Question: How to hide the ActionBar from app and show only the flag "back", or to put transparent, but showing only the back button? I want to remove the white part and put the flag white. Thanks!

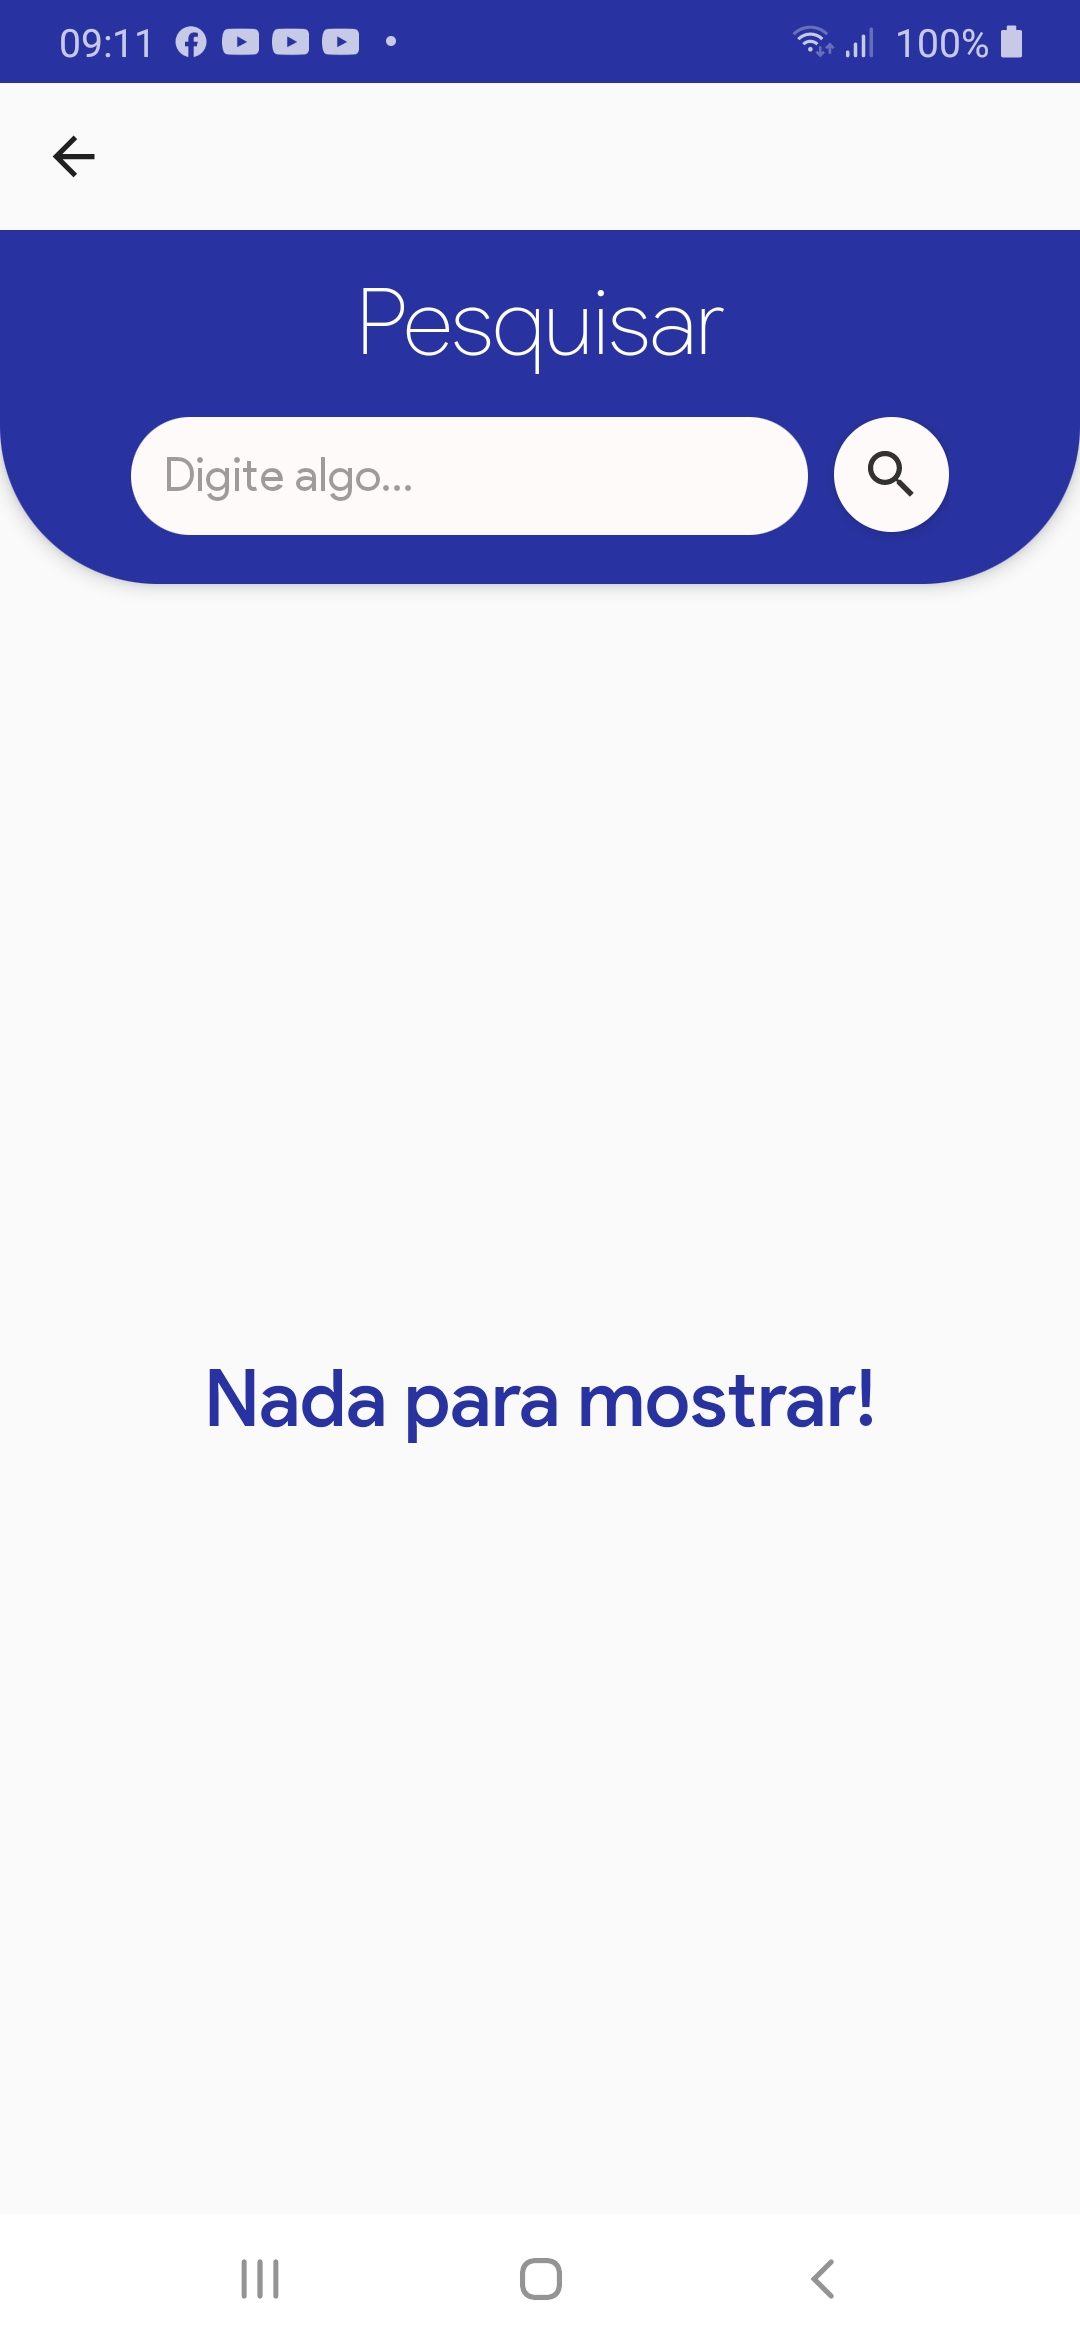
Answer: try -->
'''
getWindow().requestFeature(Window.FEATURE_ACTION_BAR_OVERLAY);
yourActionBarid.setBackgroundDrawable(new ColorDrawable(Color.TRANSPARENT));
yourActionBarid.setElevation(0);
'''
Add getWindow().requestFeature(Window.FEATURE_ACTION_BAR_OVERLAY); before super.onCreate(savedInstanceState);